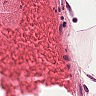
Metastatic tissue present: no